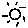
Label: sun